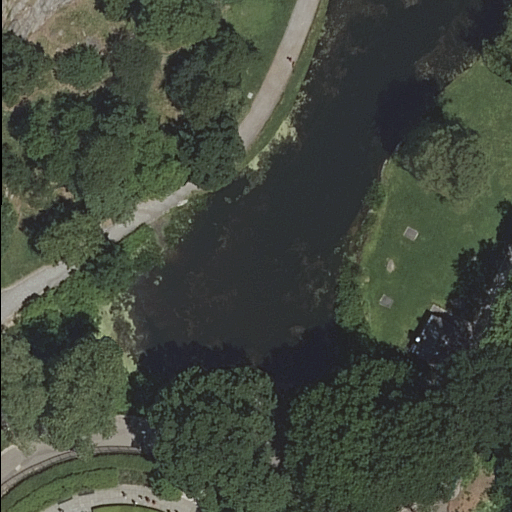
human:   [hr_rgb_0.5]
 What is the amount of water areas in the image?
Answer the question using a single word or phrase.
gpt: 1

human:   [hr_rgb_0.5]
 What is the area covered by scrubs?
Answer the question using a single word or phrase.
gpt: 144m2

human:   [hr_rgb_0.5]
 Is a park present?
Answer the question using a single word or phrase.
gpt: yes

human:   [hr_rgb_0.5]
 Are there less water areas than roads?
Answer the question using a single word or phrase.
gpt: yes

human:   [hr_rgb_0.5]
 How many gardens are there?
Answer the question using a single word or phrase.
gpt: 1

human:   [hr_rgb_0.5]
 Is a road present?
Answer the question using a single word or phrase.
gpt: yes

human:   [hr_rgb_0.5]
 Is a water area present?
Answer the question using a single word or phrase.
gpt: yes

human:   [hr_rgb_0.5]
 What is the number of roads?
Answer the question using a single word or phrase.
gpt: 8

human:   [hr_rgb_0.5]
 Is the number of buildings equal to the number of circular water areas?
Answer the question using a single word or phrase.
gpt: yes

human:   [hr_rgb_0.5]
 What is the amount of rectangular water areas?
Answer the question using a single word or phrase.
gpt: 0

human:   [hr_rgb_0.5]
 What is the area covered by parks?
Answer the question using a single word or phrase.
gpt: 203m2

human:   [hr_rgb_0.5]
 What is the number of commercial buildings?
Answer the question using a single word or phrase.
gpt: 0

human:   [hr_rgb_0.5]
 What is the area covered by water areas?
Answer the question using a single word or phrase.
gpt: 2646m2

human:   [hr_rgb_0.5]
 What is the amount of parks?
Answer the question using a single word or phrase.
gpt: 1

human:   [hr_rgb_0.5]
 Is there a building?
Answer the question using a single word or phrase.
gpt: no

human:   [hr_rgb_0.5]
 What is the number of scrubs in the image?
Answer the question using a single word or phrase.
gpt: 2

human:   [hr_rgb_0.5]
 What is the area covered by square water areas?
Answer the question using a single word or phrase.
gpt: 0m2

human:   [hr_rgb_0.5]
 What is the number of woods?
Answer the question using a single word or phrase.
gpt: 2

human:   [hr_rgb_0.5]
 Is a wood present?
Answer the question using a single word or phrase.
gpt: yes

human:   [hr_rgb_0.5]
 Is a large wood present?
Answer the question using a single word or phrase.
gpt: no

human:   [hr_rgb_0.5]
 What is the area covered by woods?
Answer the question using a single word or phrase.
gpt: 301m2

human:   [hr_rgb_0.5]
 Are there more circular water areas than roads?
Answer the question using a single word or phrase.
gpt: no

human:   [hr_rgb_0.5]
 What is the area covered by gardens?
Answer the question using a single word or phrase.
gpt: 6333m2

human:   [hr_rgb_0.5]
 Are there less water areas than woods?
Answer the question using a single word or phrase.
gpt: yes

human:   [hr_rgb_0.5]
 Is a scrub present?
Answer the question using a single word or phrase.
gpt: yes

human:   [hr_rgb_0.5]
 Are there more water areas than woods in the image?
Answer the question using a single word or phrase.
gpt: no

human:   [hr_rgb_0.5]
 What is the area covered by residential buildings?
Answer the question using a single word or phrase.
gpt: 0m2

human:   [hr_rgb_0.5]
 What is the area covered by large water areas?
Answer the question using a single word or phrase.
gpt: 2646m2

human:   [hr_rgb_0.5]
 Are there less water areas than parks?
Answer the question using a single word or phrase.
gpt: no

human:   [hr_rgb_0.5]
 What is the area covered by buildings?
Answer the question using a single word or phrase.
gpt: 0m2

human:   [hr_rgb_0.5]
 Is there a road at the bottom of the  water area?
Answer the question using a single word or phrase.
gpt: yes

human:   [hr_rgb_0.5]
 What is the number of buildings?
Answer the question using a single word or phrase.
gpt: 0

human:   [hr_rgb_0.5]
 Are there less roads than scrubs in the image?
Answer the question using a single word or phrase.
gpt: no

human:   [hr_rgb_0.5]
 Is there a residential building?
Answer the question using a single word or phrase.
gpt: no

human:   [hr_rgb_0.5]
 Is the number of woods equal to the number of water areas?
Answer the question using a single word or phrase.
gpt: no

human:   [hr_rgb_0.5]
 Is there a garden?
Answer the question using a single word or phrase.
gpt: yes

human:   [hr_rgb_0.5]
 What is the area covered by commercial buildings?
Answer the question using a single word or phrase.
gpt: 0m2

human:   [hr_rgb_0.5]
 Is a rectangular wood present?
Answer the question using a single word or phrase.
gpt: yes

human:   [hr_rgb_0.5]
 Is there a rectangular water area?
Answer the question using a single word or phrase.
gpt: no

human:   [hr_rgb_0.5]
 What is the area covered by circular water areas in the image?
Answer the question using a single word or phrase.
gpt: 0m2

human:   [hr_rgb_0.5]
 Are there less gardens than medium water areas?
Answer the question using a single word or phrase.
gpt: no

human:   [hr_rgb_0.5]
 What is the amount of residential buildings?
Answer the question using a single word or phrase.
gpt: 0

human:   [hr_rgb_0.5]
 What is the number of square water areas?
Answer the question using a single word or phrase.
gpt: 0

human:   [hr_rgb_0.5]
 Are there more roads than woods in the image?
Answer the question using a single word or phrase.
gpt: yes

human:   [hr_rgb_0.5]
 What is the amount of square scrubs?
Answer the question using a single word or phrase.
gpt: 0

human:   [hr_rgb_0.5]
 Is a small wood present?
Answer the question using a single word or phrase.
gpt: yes

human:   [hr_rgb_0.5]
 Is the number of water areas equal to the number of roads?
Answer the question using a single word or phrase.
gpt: no

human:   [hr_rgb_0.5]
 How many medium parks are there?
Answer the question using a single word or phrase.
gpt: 1

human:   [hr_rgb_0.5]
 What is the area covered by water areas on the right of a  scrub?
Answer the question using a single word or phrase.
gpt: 2646m2

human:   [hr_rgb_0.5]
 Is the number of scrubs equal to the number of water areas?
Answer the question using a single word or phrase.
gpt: no

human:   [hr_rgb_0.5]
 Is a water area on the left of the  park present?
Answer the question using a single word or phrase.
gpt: no

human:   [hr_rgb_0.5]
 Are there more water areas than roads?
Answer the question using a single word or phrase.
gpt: no

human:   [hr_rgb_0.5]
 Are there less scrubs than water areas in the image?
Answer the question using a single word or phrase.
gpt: no

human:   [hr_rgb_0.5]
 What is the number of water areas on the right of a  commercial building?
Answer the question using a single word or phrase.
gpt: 0

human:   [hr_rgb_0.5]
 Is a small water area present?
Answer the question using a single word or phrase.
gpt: no

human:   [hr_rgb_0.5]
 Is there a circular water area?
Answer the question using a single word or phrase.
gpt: no

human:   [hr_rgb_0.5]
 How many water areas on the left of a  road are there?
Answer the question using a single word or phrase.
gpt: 0

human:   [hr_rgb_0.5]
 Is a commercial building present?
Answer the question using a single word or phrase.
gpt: no

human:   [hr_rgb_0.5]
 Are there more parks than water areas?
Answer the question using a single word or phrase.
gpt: no

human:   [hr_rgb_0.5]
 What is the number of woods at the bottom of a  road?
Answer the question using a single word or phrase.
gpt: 2

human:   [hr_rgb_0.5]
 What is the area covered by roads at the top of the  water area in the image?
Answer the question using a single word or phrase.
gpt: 0m2

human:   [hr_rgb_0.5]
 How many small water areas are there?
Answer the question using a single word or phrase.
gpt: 0

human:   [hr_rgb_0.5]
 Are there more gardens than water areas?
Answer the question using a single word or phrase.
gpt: no

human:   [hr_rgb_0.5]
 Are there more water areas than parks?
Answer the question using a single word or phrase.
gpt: no